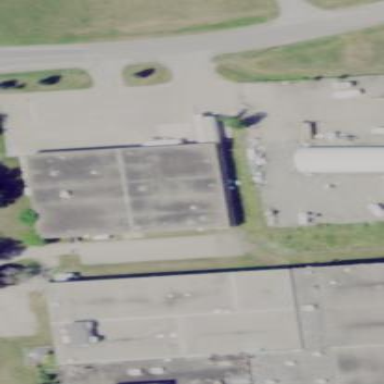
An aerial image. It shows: Industrial building.